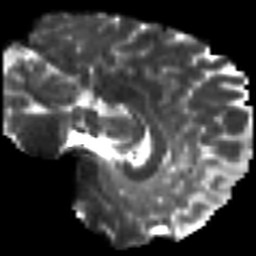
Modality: T2w
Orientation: sagittal
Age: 25
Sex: female
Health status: ill
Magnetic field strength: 3 T
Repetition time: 8.4 s
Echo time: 0.0926 s